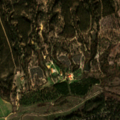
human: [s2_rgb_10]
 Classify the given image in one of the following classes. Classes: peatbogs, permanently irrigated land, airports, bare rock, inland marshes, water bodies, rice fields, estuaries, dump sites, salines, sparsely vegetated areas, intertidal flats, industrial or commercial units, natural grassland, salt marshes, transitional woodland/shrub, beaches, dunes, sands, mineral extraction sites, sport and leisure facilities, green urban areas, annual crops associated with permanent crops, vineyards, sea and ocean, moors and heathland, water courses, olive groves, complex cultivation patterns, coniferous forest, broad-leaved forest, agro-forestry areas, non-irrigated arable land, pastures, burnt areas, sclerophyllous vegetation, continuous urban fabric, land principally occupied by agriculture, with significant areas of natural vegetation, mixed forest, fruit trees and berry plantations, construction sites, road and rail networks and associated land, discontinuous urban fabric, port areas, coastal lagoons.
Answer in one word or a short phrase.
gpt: rice fields, complex cultivation patterns, broad-leaved forest, natural grassland, transitional woodland/shrub